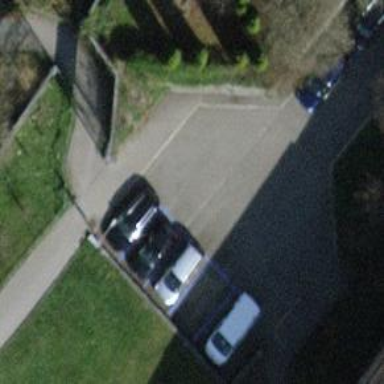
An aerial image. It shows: Turning circle on the road.